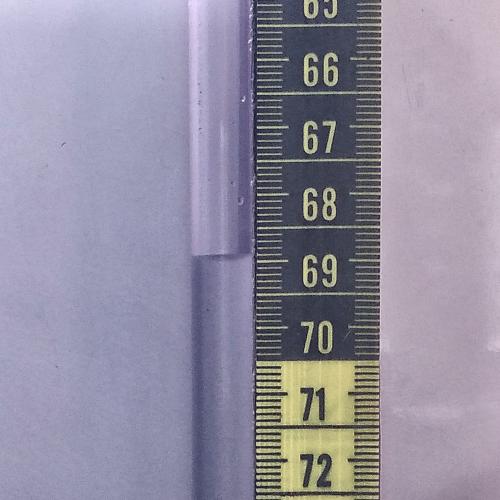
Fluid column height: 68.9 cm